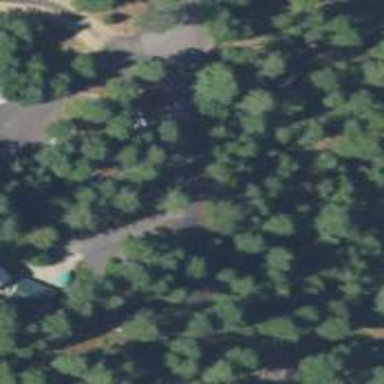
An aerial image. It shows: Driveway leading to service road.